Question: I have a force-directed graph where on node mouseover the elements which are not connected to the current node are faded out, based on the following <URL>. The problem is that if the cursor is moved fast and it crosses a link which is not part of the target node's connections, it is still shown in full opacity since the crossed link mouseover is triggered on the way, but apparently does not have time to complete its mouseout function. For instance you can see this:

In the picture the mouse is moved fast from top to bottom and the cursor is stopped at the HSA-MIR-424. The connections to the target node are shown correctly but also three extra links are visible since their mouseover is triggered when the cursor crosses them. If I repeat the top-to-bottom motion slowly to the same node or move bottom-to-top to the node such problem is not seen (since there are no links to be crossed in that direction, in the picture).
How can this problem be avoided?
Relevant parts of the code, link mouseover/mouseout:
'''
.on("mouseover", function(d) {
var selection = d3.select(this);
var initialWidth = Number( selection.style("stroke-width") );
selection.transition().style("stroke-width", initialWidth + Number(4) )
.style("stroke-opacity", 1.0);
//.style("stroke", linkOverColor);
} )
.on("mouseout", function(d) {
var selection = d3.select(this);
selection.transition().style("stroke-width", getLinkStroke( selection.data()[0] ) )
.style("stroke-opacity", conf.link_def_opacity);
})
'''
Node mouseover/mouseout:
'''
// display closest neighbors and fade others out
.on("mouseover", fade(0.10) )
// return to default view
.on("mouseout", fade(conf.node_def_opacity) );
'''
The fading function:
'''
function fade(opacity) {
return function(d) {
d3.event.stopPropagation();
var thisOpacity;
// return to default view
if( opacity === conf.node_def_opacity )
{
d3.selectAll('marker > path').transition().style("opacity", 1);
nodeGroup.transition().style("opacity", conf.node_def_opacity);
link.style("stroke-opacity", conf.link_def_opacity);
}
else // fade not-neighborhood away
{
d3.selectAll('marker > path').transition().style("opacity", 0);
// d3.selectAll('marker > path').transition().style('display', 'none');
nodeGroup.transition().style("opacity", function(o)
{
thisOpacity = isConnected(d, o) ? conf.node_def_opacity : opacity;
return thisOpacity;
});
link.style("stroke-opacity", function(o) {
return o.source === d || o.target === d ? conf.link_def_opacity : opacity;
});
}
}
}
'''
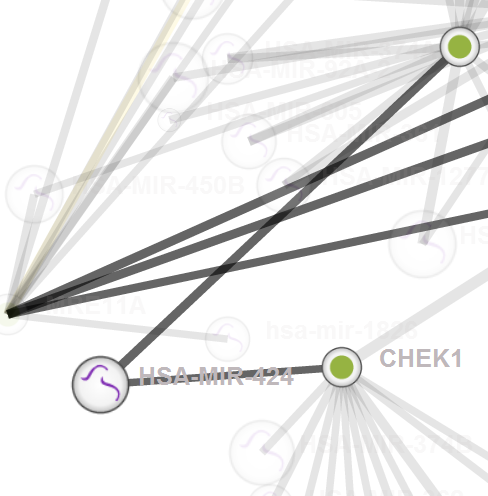
Answer: This problem was solved by introducing a timer for the node and link mouseover actions. The code is listed in this <URL>.